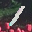
Label: 1